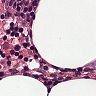
Metastatic tissue present: no